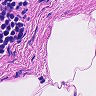
Metastatic tissue present: no